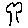
Label: tree